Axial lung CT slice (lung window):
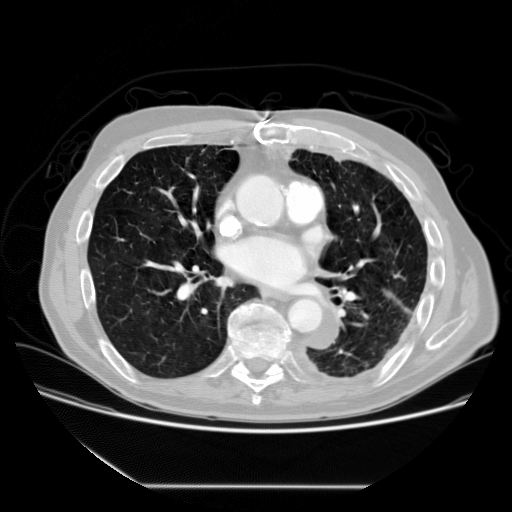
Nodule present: no